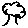
Label: tree